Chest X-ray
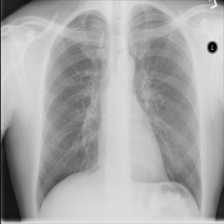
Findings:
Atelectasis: negative
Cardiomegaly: negative
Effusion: negative
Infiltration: negative
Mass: negative
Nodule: negative
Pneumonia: negative
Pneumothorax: negative
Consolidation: negative
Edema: negative
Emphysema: negative
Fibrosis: negative
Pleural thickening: negative
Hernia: negative